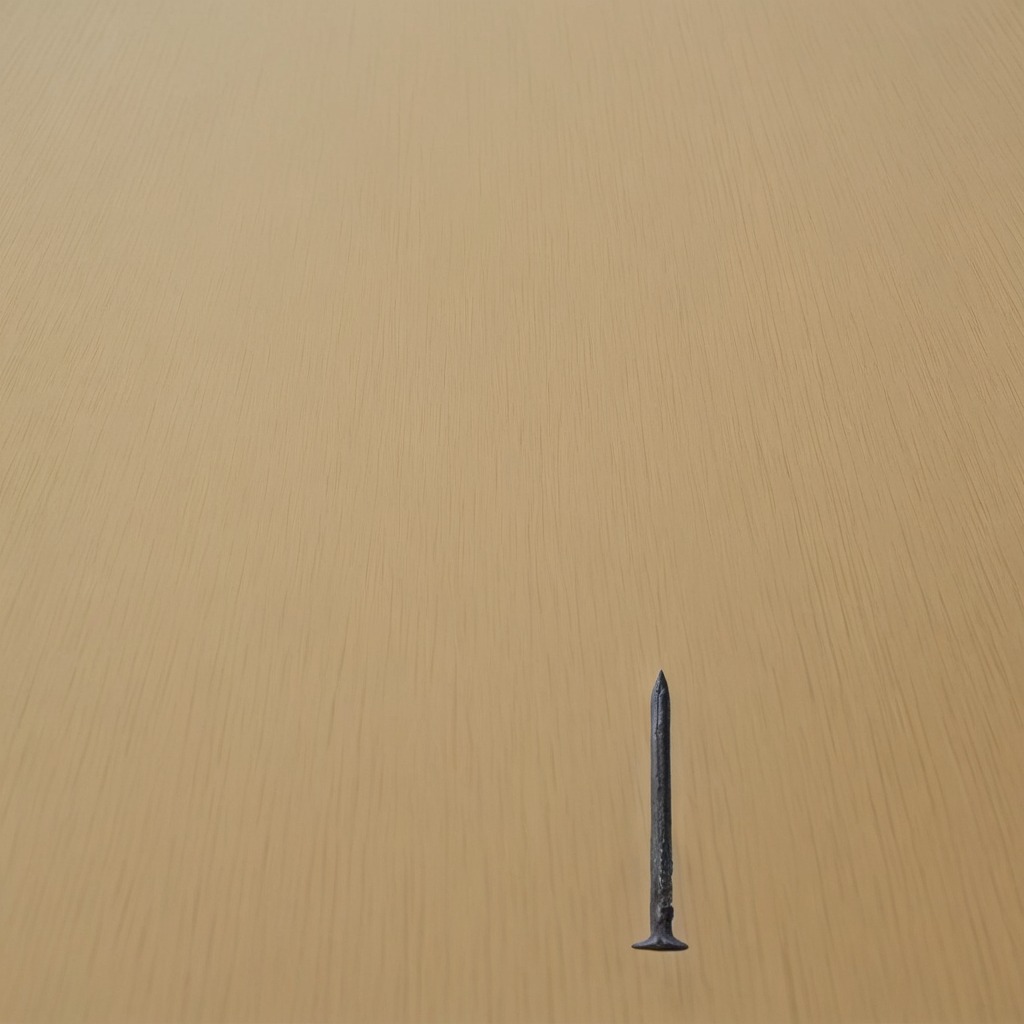
An iron nail is lying on the plywood surface in a paint workshop lit by afternoon window light.